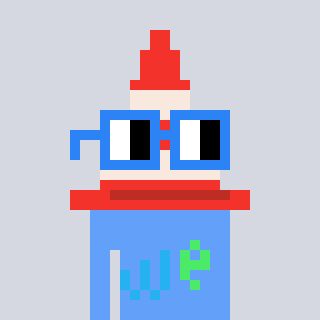
a pixel art character with square blue glasses, a cone-shaped head and a blue-colored body on a cool background